Interaction volume radius: 10 \u00c5
Interaction volume height: 10 \u00c5
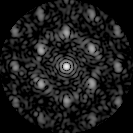
Disorder parameter: 0.4736